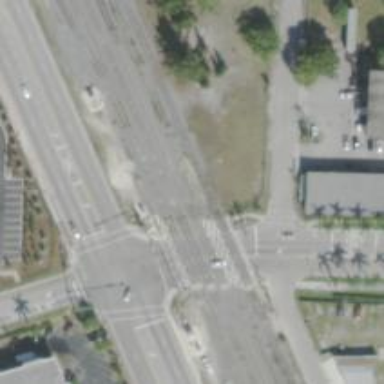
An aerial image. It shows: Crossing for the railway.